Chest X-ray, AP view. Patient: 47 years old, sex M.
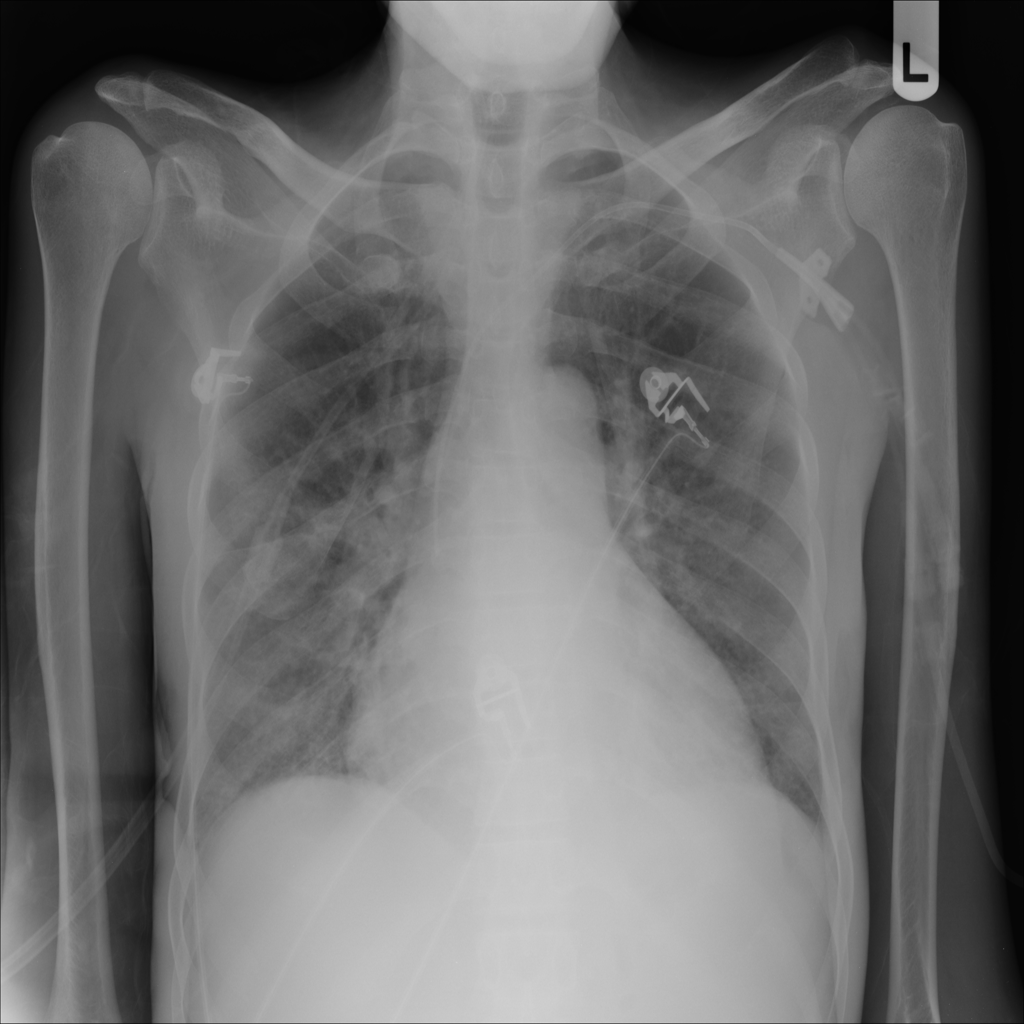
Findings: Cardiomegaly